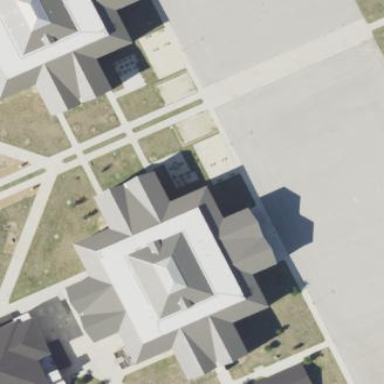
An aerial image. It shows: Dormitory building.